Frequency: 65000
Velocity: 0,2015
Power: 11,4
Pulse duration: 0,0000001
Pass count: 1
Magnification: 10
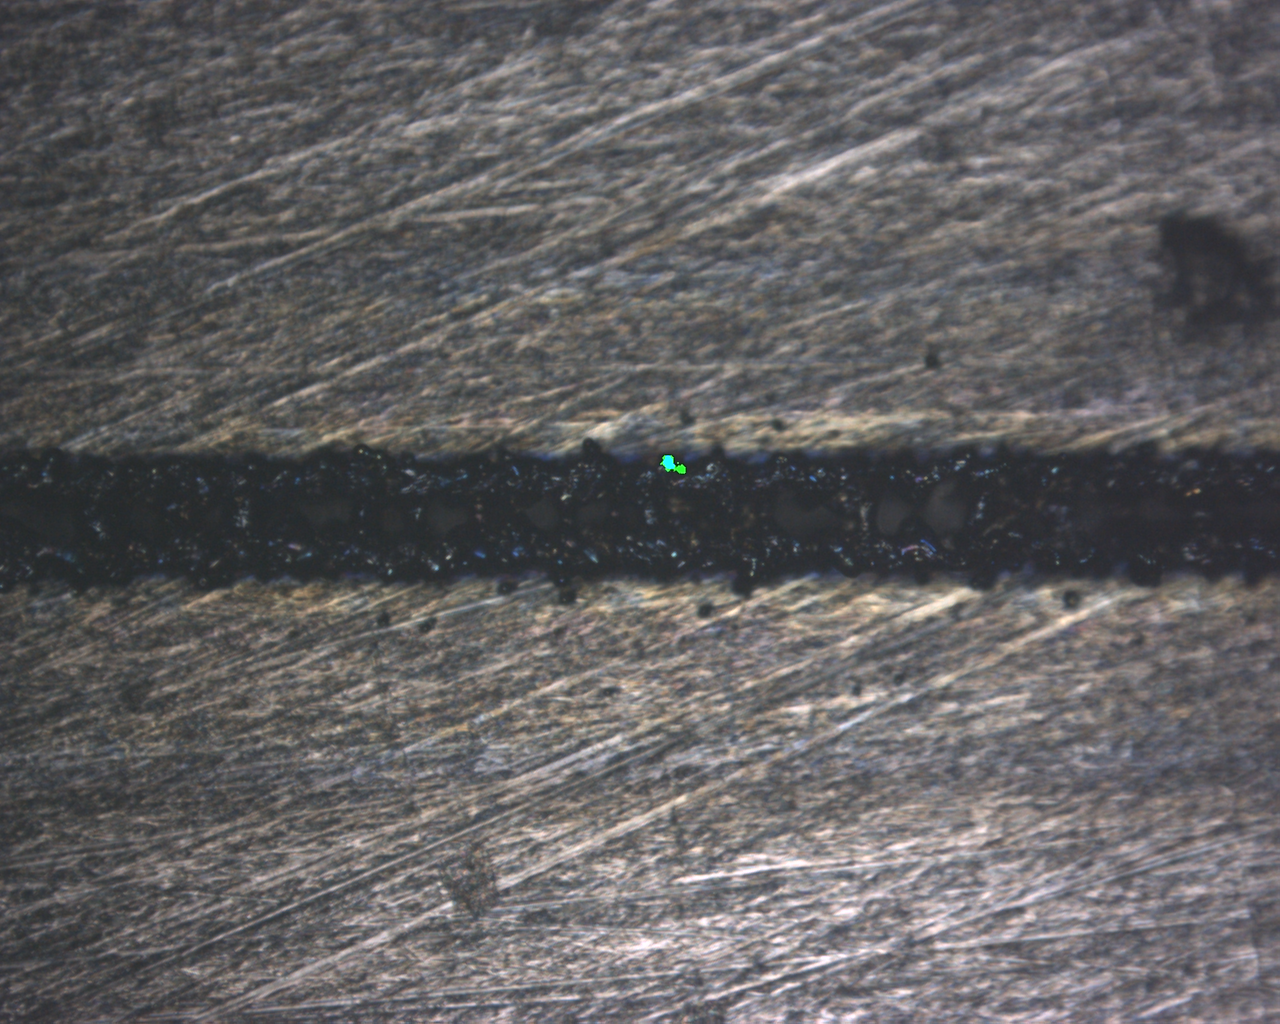
Measured width: 144.834
Other width: 60.331